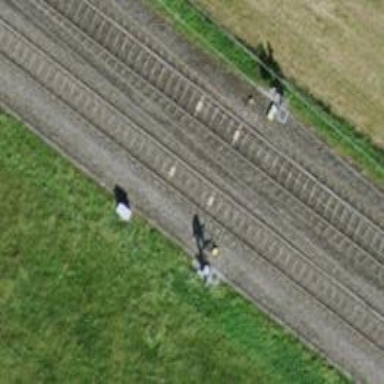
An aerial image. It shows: Railway signal.